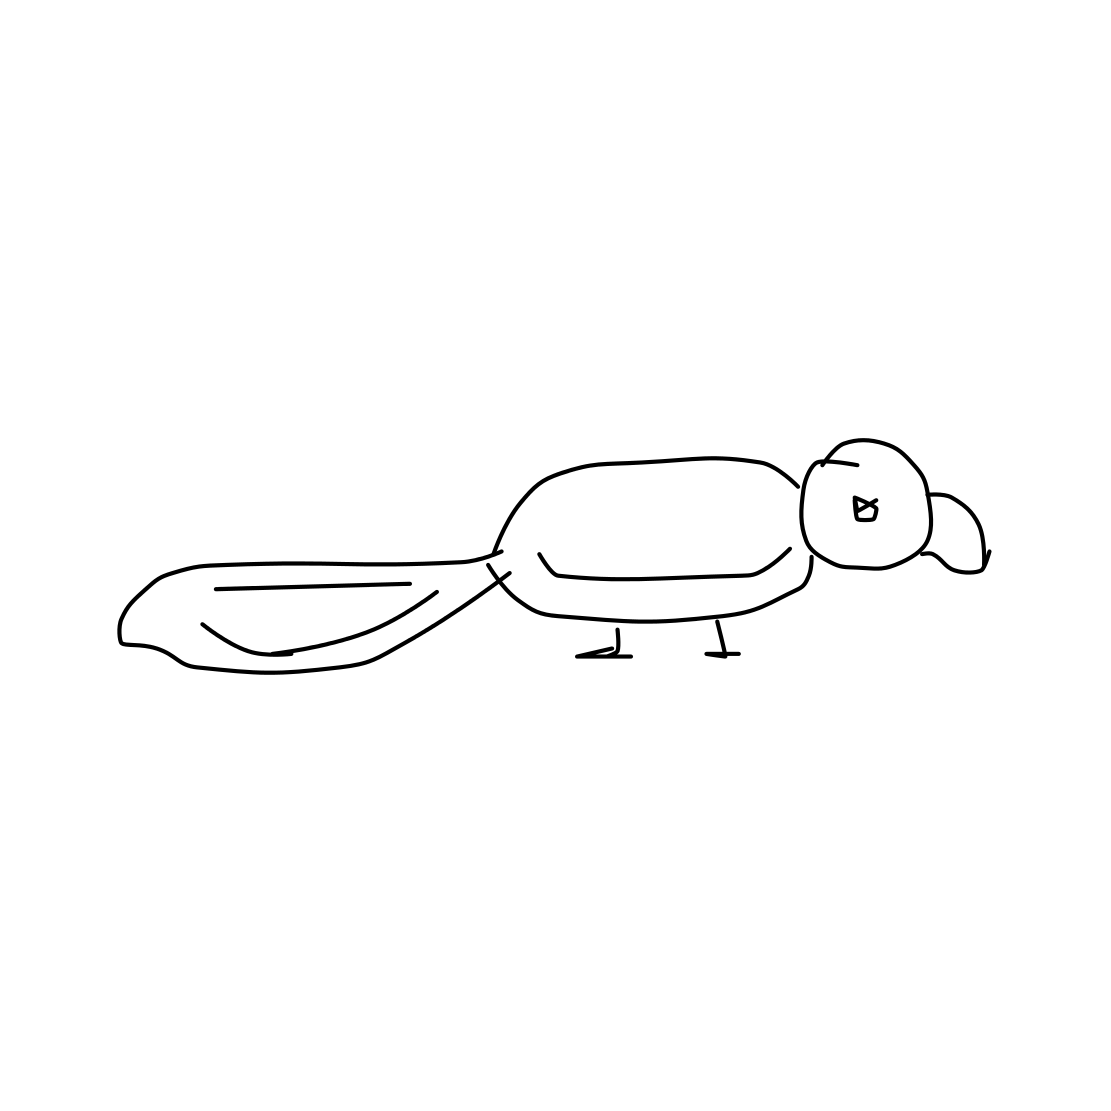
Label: parrot